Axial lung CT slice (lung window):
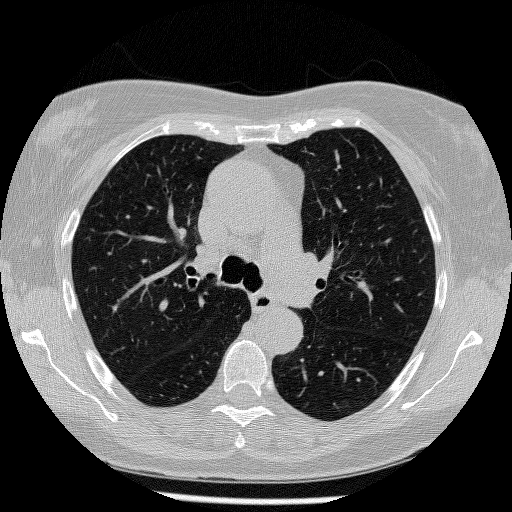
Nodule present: no